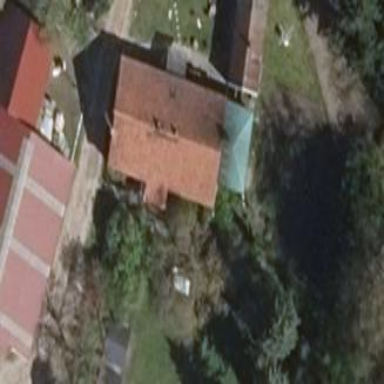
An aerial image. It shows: Gabled house with red roof oriented along direction.